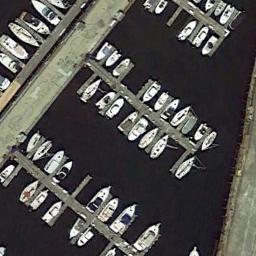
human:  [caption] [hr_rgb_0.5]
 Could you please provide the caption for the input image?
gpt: There are few docking stations in the harbor .

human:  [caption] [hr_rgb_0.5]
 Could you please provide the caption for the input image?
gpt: The harbor has lots of neatly docked boats and the color of the waters is dark green .

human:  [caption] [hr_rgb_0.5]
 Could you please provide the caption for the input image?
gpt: There are some yachts lined up on the sea by the harbor .

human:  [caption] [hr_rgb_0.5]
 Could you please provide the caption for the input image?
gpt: There are many ships of different shapes and sizes in the harbor .

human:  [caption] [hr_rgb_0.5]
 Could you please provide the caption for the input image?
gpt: There are many ships docked neatly at the harbor .